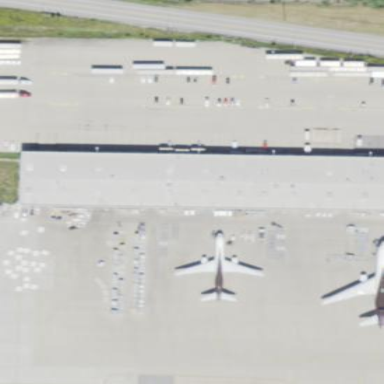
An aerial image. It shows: Apron at the airport.